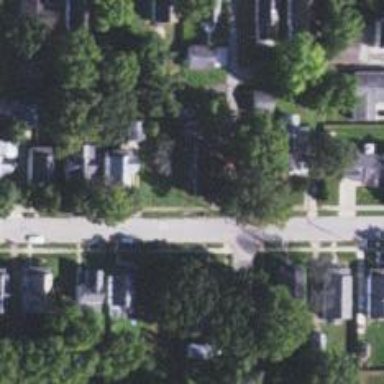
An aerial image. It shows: Alleyway designated as service road.